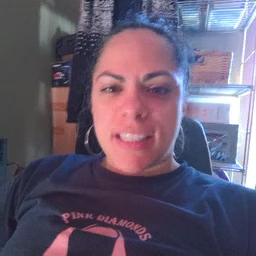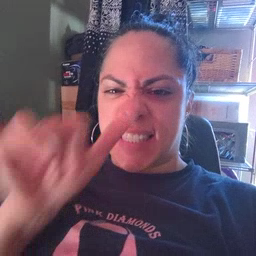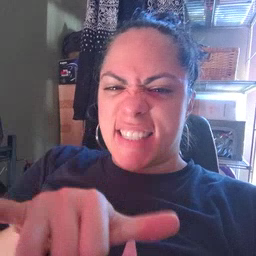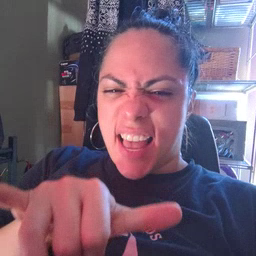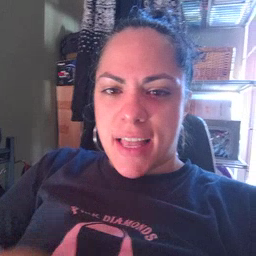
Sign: stay